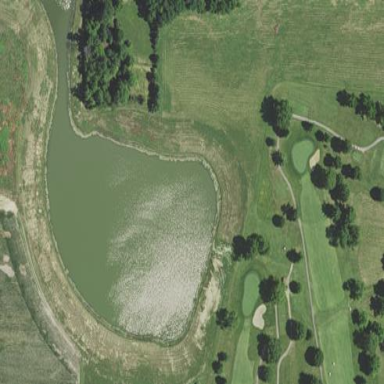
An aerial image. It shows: Water hazard on golf course.